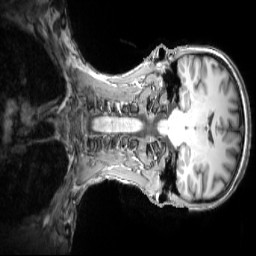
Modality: T1w
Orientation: coronal
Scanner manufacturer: siemens
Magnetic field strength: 3 T
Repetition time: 2.3 s
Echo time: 0.0033 s